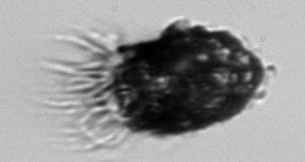
Label: Stenosemella_pacifica